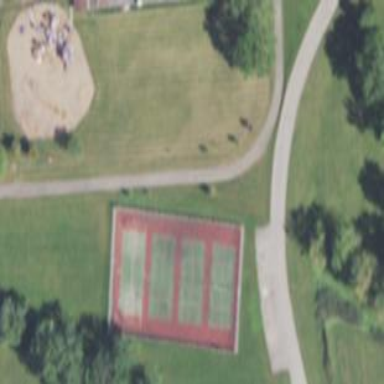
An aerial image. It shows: Tennis court on pitch.